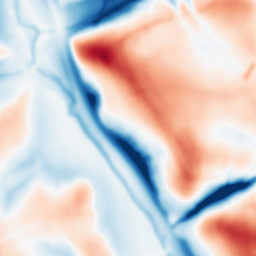
Category: multiscale
Decomposition family: dog_multiscale
Decomposition parameters: sigma_ratio: 1.6
n_scales: 5
base_sigma: 2
Upsampling method: bicubic_16x
Upsampling parameters: scale: 16
Upsampling scale: 16